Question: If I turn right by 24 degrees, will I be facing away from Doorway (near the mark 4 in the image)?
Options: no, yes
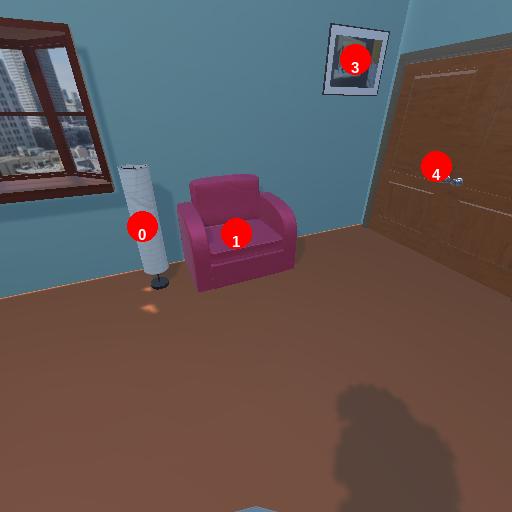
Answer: no